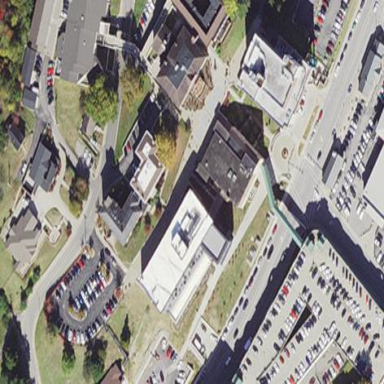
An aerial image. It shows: View of university building.